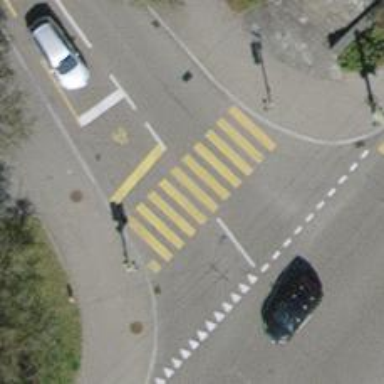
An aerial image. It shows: Crossing with zebra markings controlled by traffic signals.